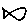
Label: fish